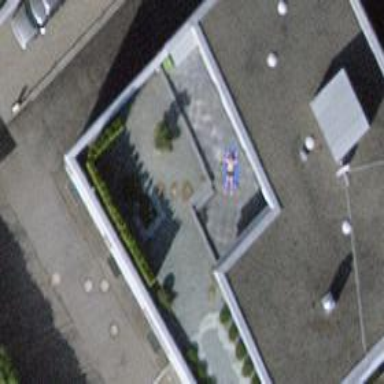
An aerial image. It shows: Commercial building.